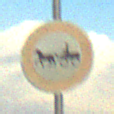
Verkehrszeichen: VerbotGespannfuhrwerke
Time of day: SunriseSunset
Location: Outdoor (Nature)
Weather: PartlyCloudy
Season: NotSpecified
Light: Natural